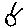
Label: circle